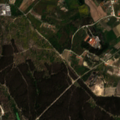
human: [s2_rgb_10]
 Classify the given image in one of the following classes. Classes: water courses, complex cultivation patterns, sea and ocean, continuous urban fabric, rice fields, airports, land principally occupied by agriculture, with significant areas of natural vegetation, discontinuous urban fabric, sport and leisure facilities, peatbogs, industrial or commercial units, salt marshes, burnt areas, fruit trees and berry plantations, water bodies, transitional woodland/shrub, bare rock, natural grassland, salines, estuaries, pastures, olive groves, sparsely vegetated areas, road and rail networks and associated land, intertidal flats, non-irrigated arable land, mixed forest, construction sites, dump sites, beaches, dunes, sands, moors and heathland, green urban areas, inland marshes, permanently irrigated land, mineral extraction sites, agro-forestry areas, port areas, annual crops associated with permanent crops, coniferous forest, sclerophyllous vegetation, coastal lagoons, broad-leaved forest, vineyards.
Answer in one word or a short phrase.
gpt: permanently irrigated land, complex cultivation patterns, broad-leaved forest